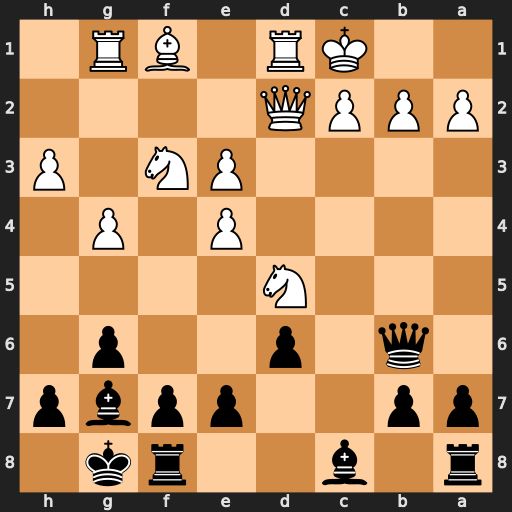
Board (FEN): r1b2rk1/pp2ppbp/1q1p2p1/3N4/4P1P1/4PN1P/PPPQ4/2KR1BR1
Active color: b
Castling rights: -
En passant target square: -
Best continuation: Qxb2#